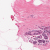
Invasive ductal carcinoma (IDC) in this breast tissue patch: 0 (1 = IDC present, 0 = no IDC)